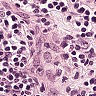
Metastatic tissue present: no